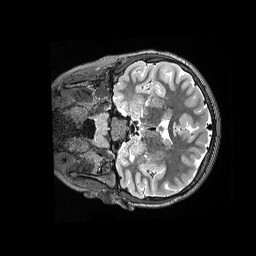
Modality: T2w
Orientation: coronal
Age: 11
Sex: female
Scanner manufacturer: siemens
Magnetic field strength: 3 T
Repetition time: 3.2 s
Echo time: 0.564 s